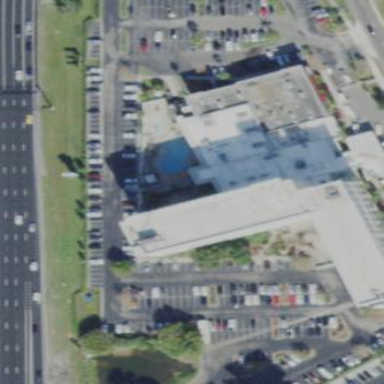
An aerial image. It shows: Hotel building.